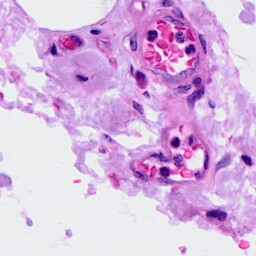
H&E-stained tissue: Ovarian